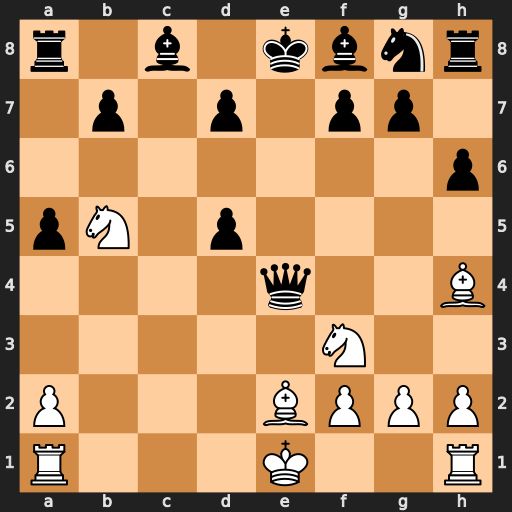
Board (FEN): r1b1kbnr/1p1p1pp1/7p/pN1p4/4q2B/5N2/P3BPPP/R3K2R
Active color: w
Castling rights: KQkq
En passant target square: -
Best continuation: Nc7#